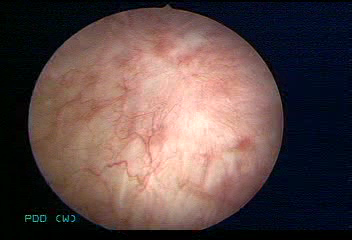
Modality: WLC
Class: Normal mucosa
Bladder cancer association: No